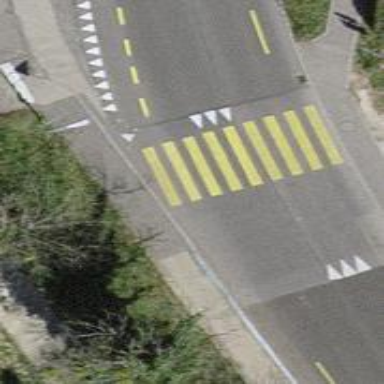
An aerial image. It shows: Uncontrolled zebra crossing with notable zebra markings.